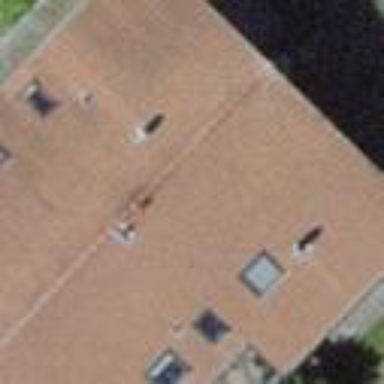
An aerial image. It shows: Terrace building.